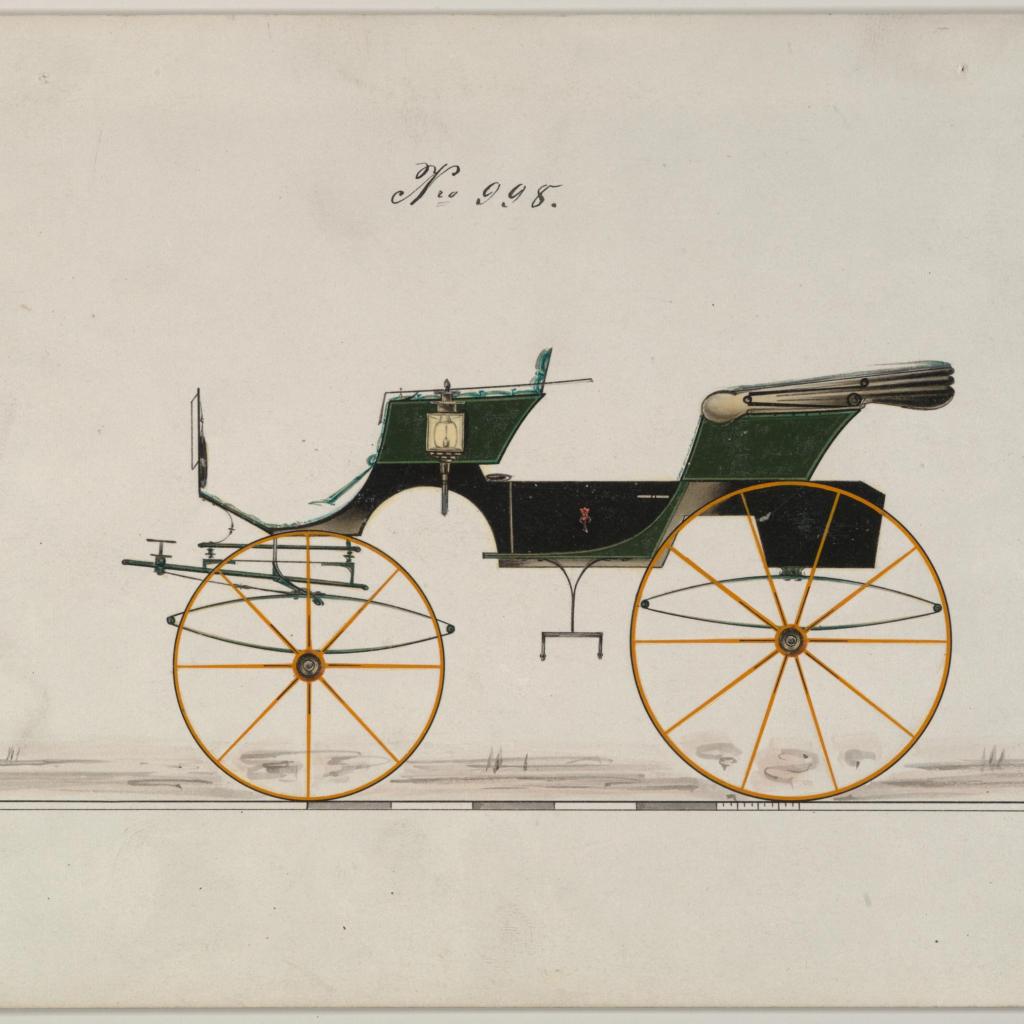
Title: Design for Phaeton, no. 998
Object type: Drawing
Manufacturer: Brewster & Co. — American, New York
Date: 1850–74
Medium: Pen and black ink, watercolor and gouache with gum arabic
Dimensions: sheet: 6 x 9 1/4 in. (15.2 x 23.5 cm)
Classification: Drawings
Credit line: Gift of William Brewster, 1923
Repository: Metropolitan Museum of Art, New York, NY